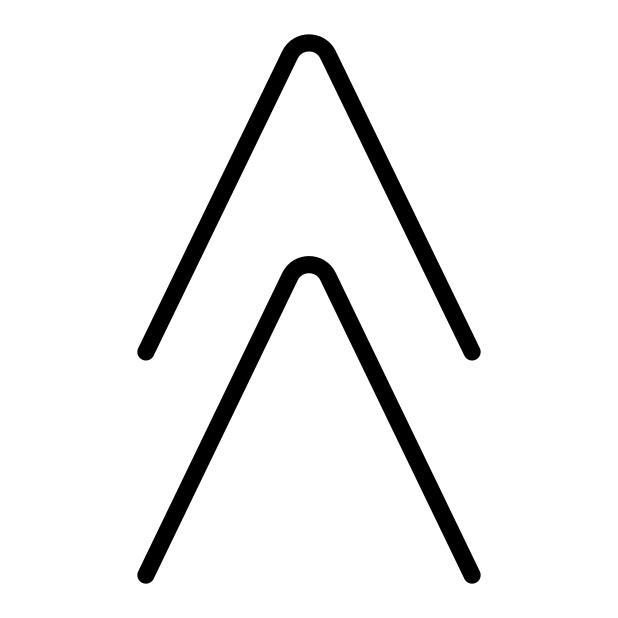
fast up button